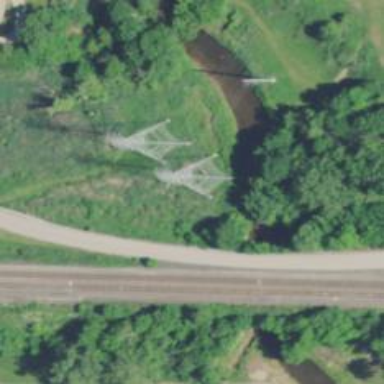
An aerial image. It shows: Lattice structure tower used for power distribution.